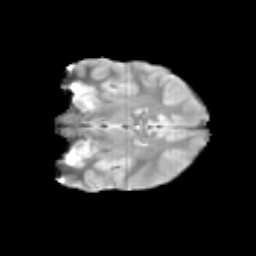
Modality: T2w
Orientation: coronal
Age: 11
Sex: male
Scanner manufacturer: siemens
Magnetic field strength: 3 T
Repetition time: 3.8 s
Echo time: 0.07 s